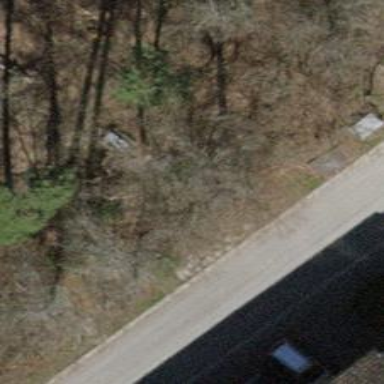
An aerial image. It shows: Bench for seating.